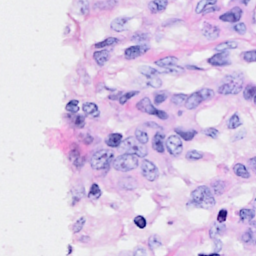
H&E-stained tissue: Breast